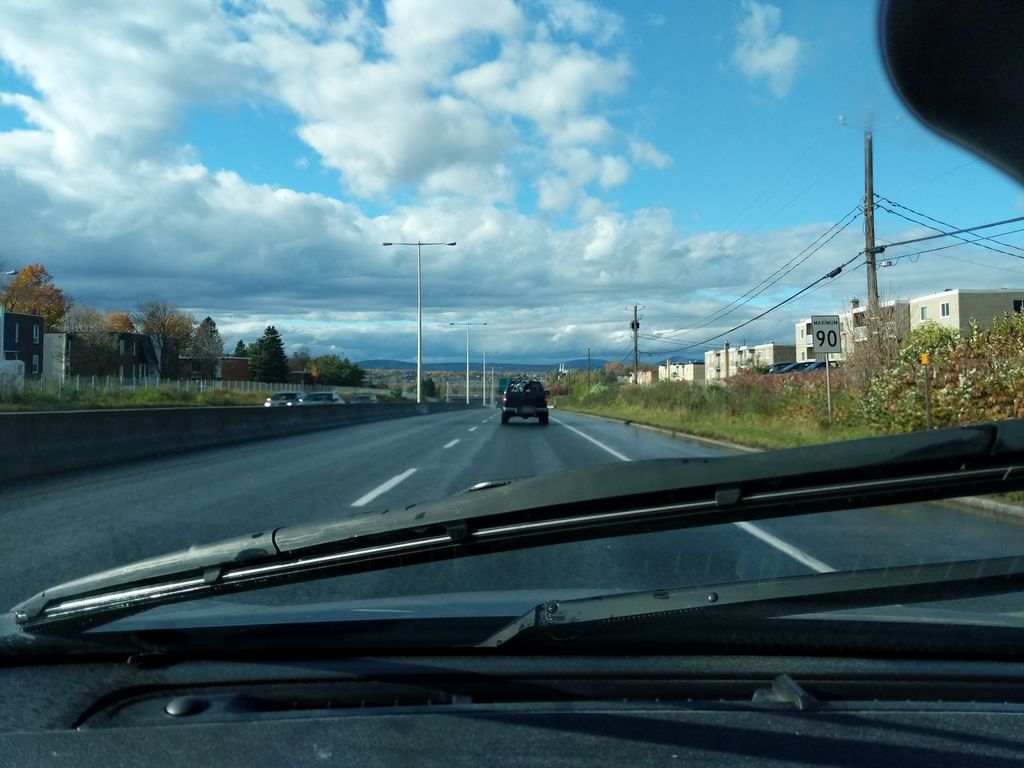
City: quebec_city